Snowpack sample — Snodgrass Mountain, Crested Butte, Colorado (2/4/25, 12:06 PM MST)
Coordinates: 38.923, -106.968
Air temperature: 35 °F
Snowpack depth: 80 cm
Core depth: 80 cm
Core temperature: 32 °F
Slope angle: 14°, slope face: 78°
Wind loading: low
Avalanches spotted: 0
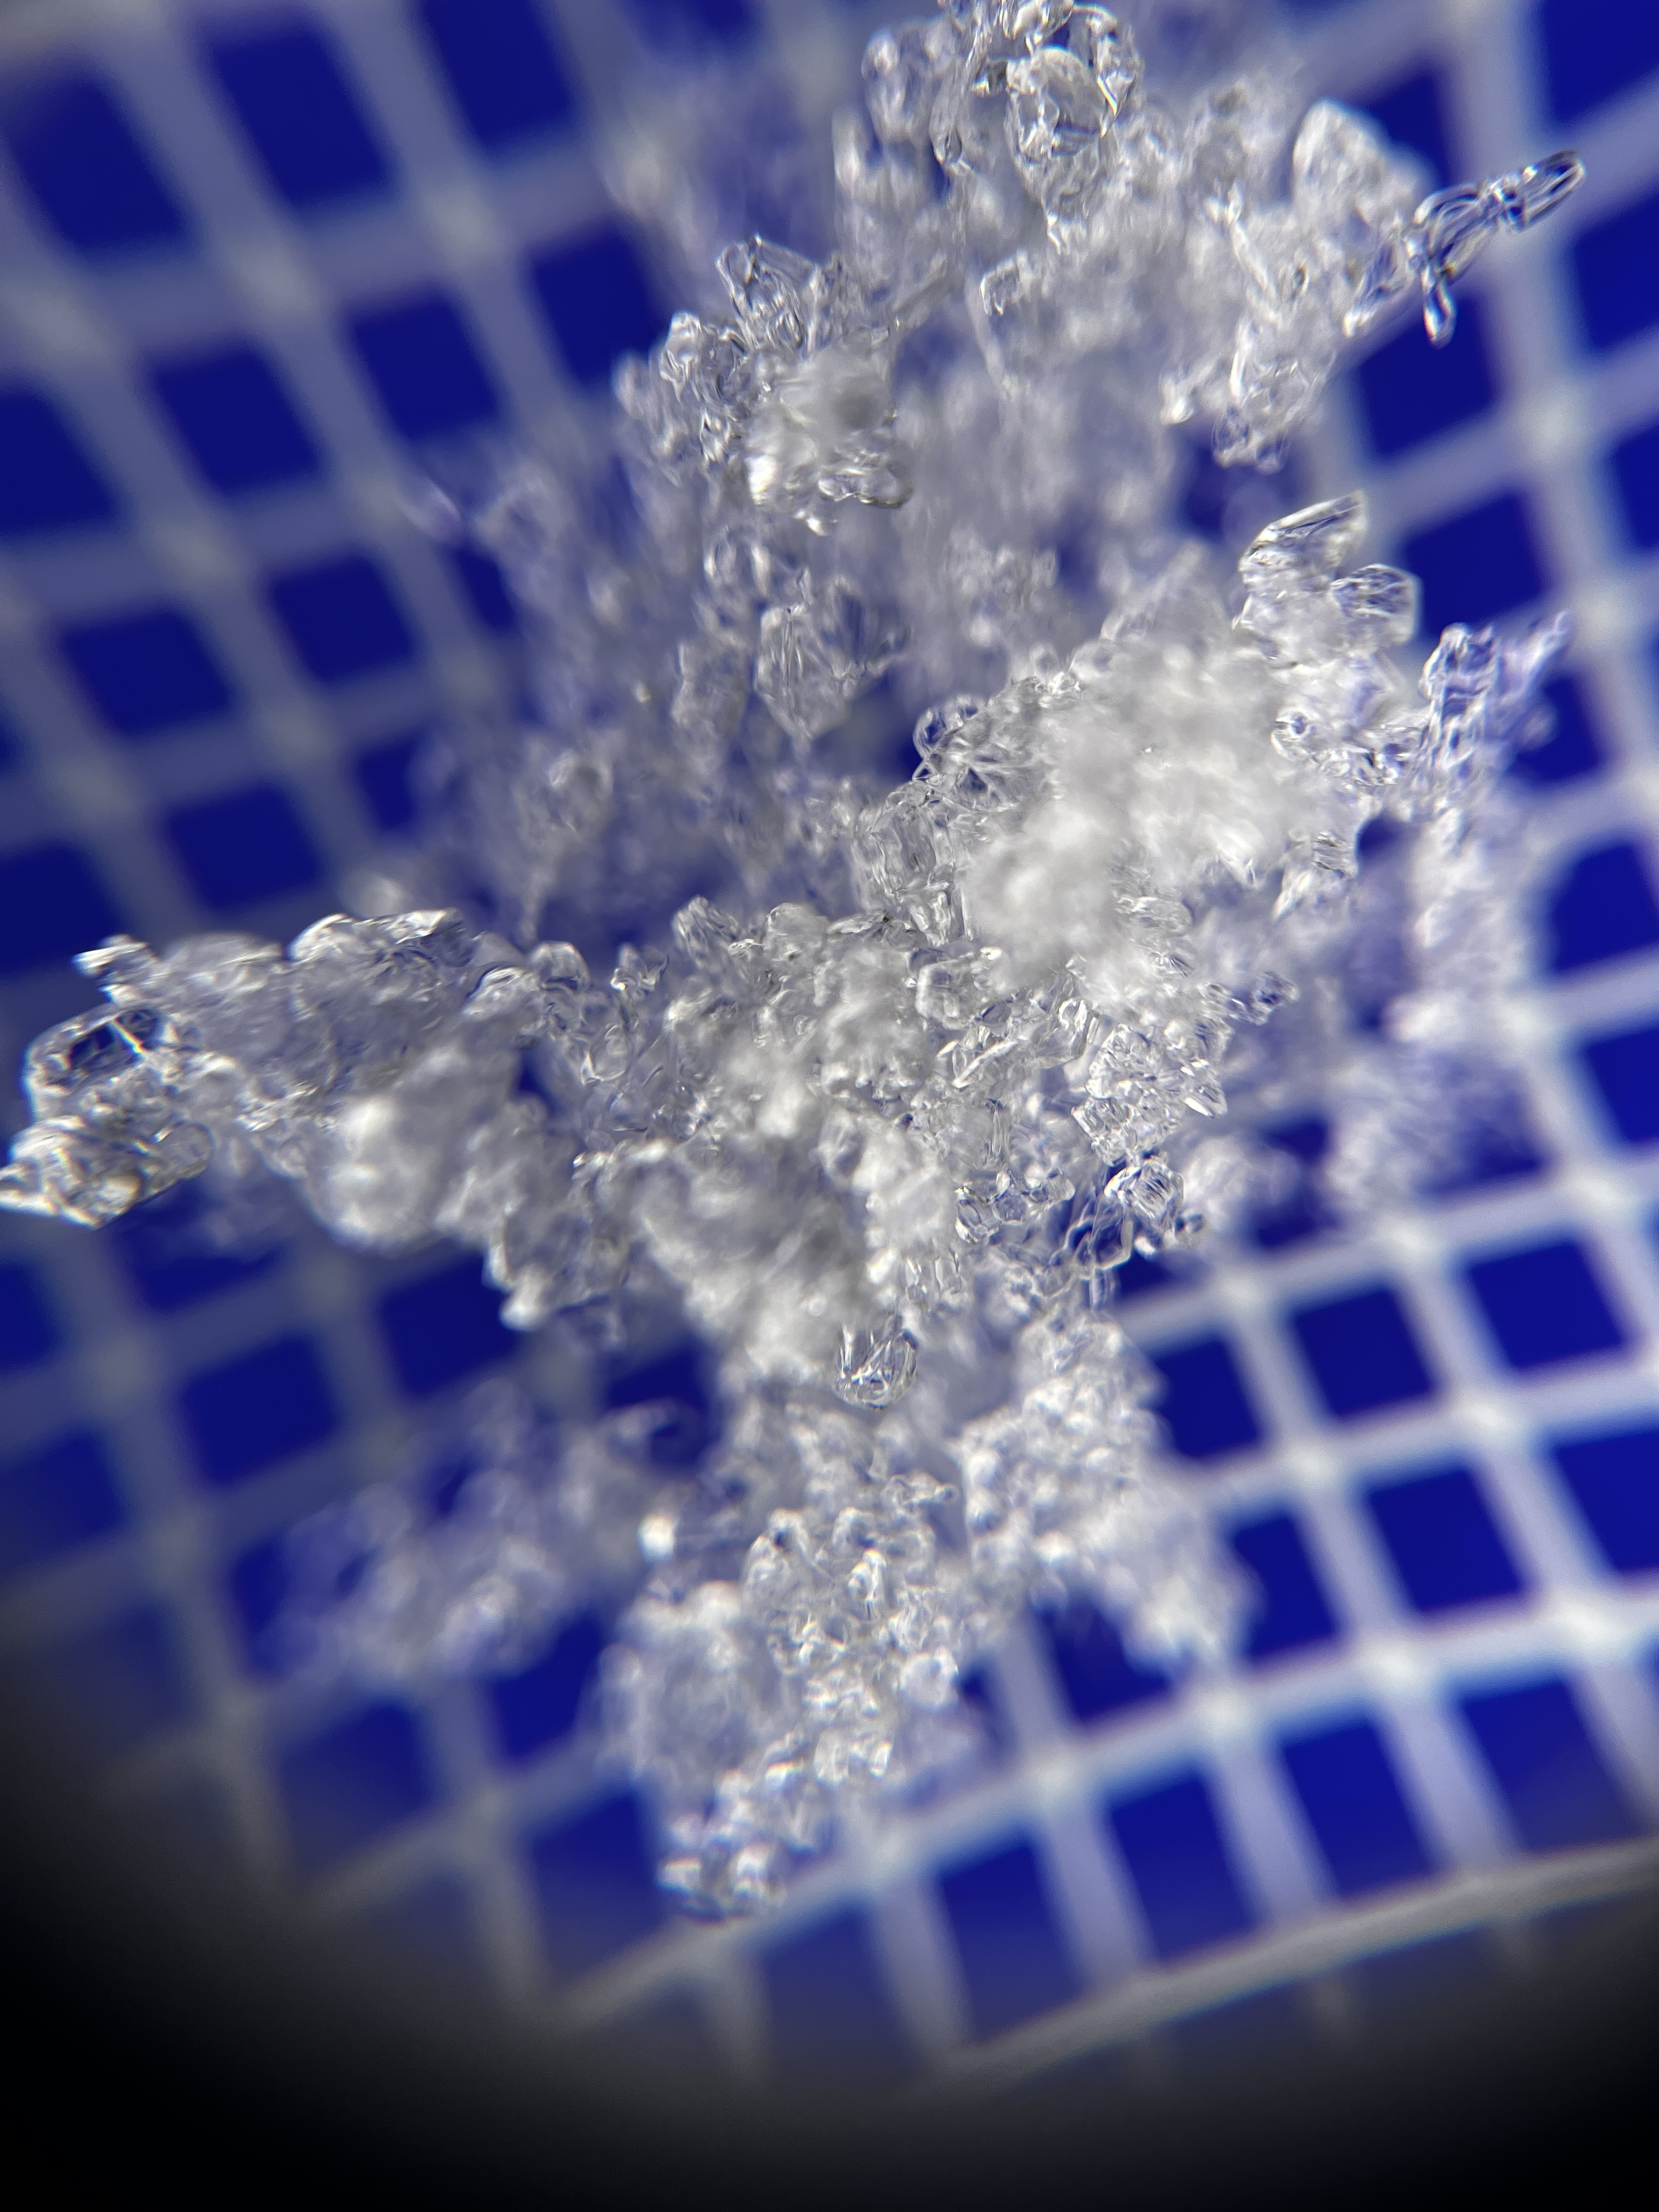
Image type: magnified_profile
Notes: No avalanches nearby, unusually warm weather for the last month reported by residents, Collected 25 yards from treeline